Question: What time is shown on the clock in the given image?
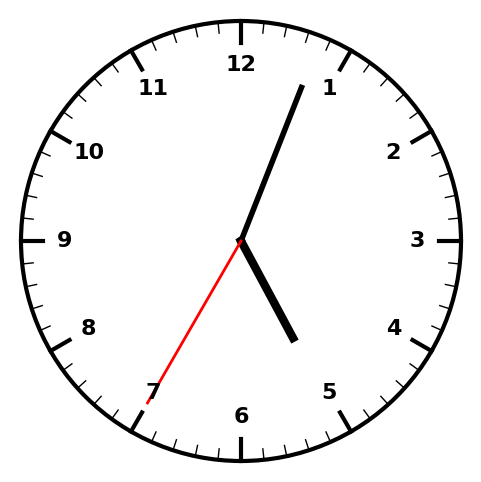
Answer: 05:03:35